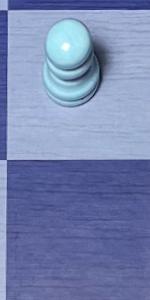
Label: Empty